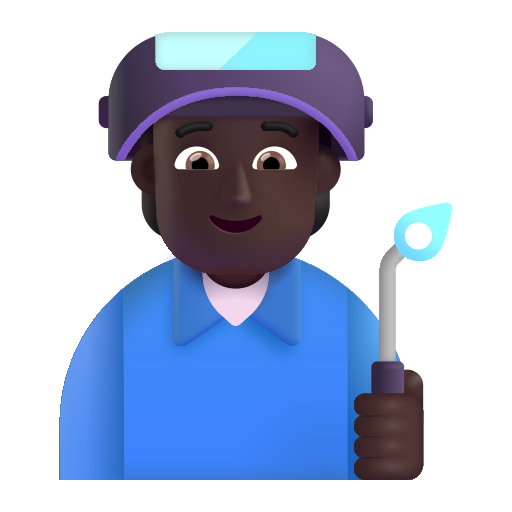
factory worker color dark